Question: Hello i want to make something like this:
'<script>fid="canal1"; width=650; height=440;</script><script type="text/javascript" src="http://www.pirlotv.me/embed.js"></script>'
That script create an autoadjustable iframe
As you can see <URL>
That '<iframe>' contains an script with a video stream

When you change the width or height property in the 'URL' it also changes in the html document, how can I do something like that? Please help me
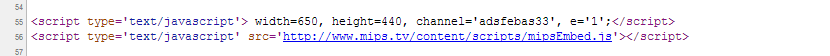
Answer: If I understand you correctly you will have to do something like this:
In the 'URL' use get variables like so: 'www.mywebsite.com/page.php?width=200&height=300'
Then use 'echo $_GET['width'];' and 'echo $_GET['height'];' to print where you need.
For example:
'''
<script>fid="canal1"; width=<?php echo $_GET['width'];?>; height=<?php echo $_GET['height'];?>;</script>
'''
I would also recomment using 'isset()' function to see if the '$_GET' vars are actually set and if not assign some default value.. like this:
'''
<?php echo isset($_GET['width']) ? $_GET['width'] : '250'; //250 being the default value ?>
'''